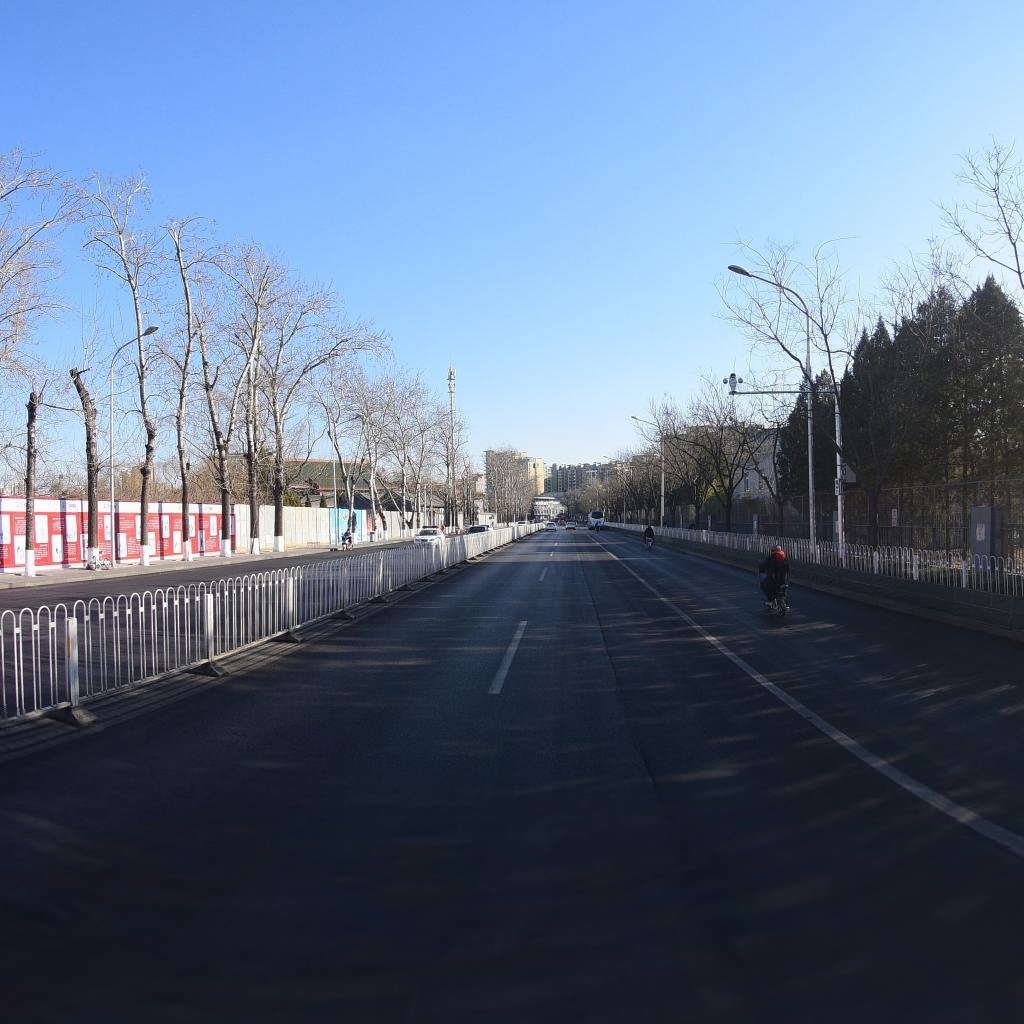
Region: Dongcheng
Road damage annotations: longitudinal crack